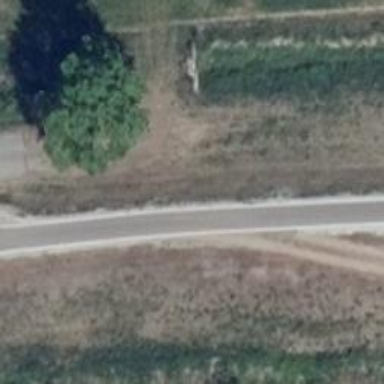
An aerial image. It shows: Track road with grade4 tracktype.